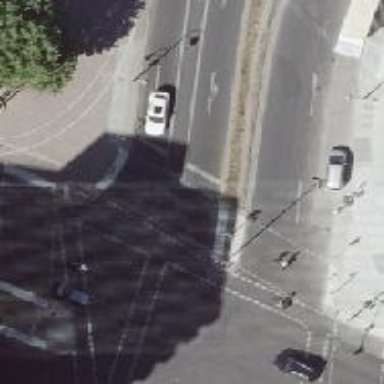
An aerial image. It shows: Asphalt footway with marked crossing equipped with traffic signals.